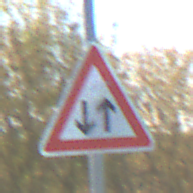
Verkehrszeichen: Gegenverkehr
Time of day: MorningAfternoon
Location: Outdoor (Nature)
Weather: Clear
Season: Autumn
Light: Natural